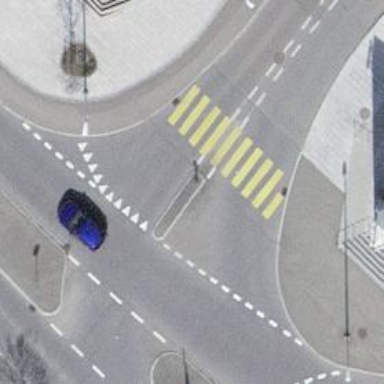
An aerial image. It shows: Uncontrolled zebra crossing with pedestrian island.